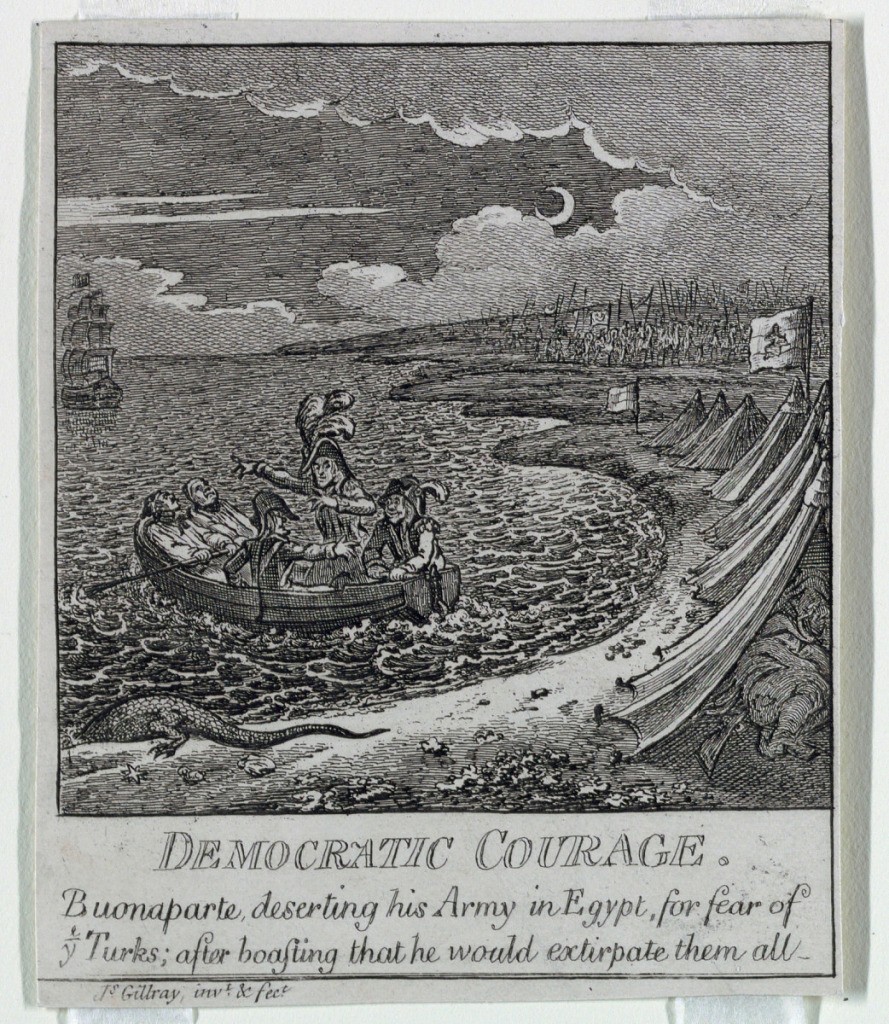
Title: "Democracy, or a Sketch o
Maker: James Gillray, 1756 – 1815
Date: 1800
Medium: Etching Support: white wove paper laid down on beige wove paper
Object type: Print
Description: Support: white wove paper laid down on beige wove paper???